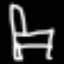
Label: chair